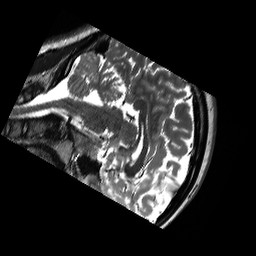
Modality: T2w
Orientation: sagittal
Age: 19
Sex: female